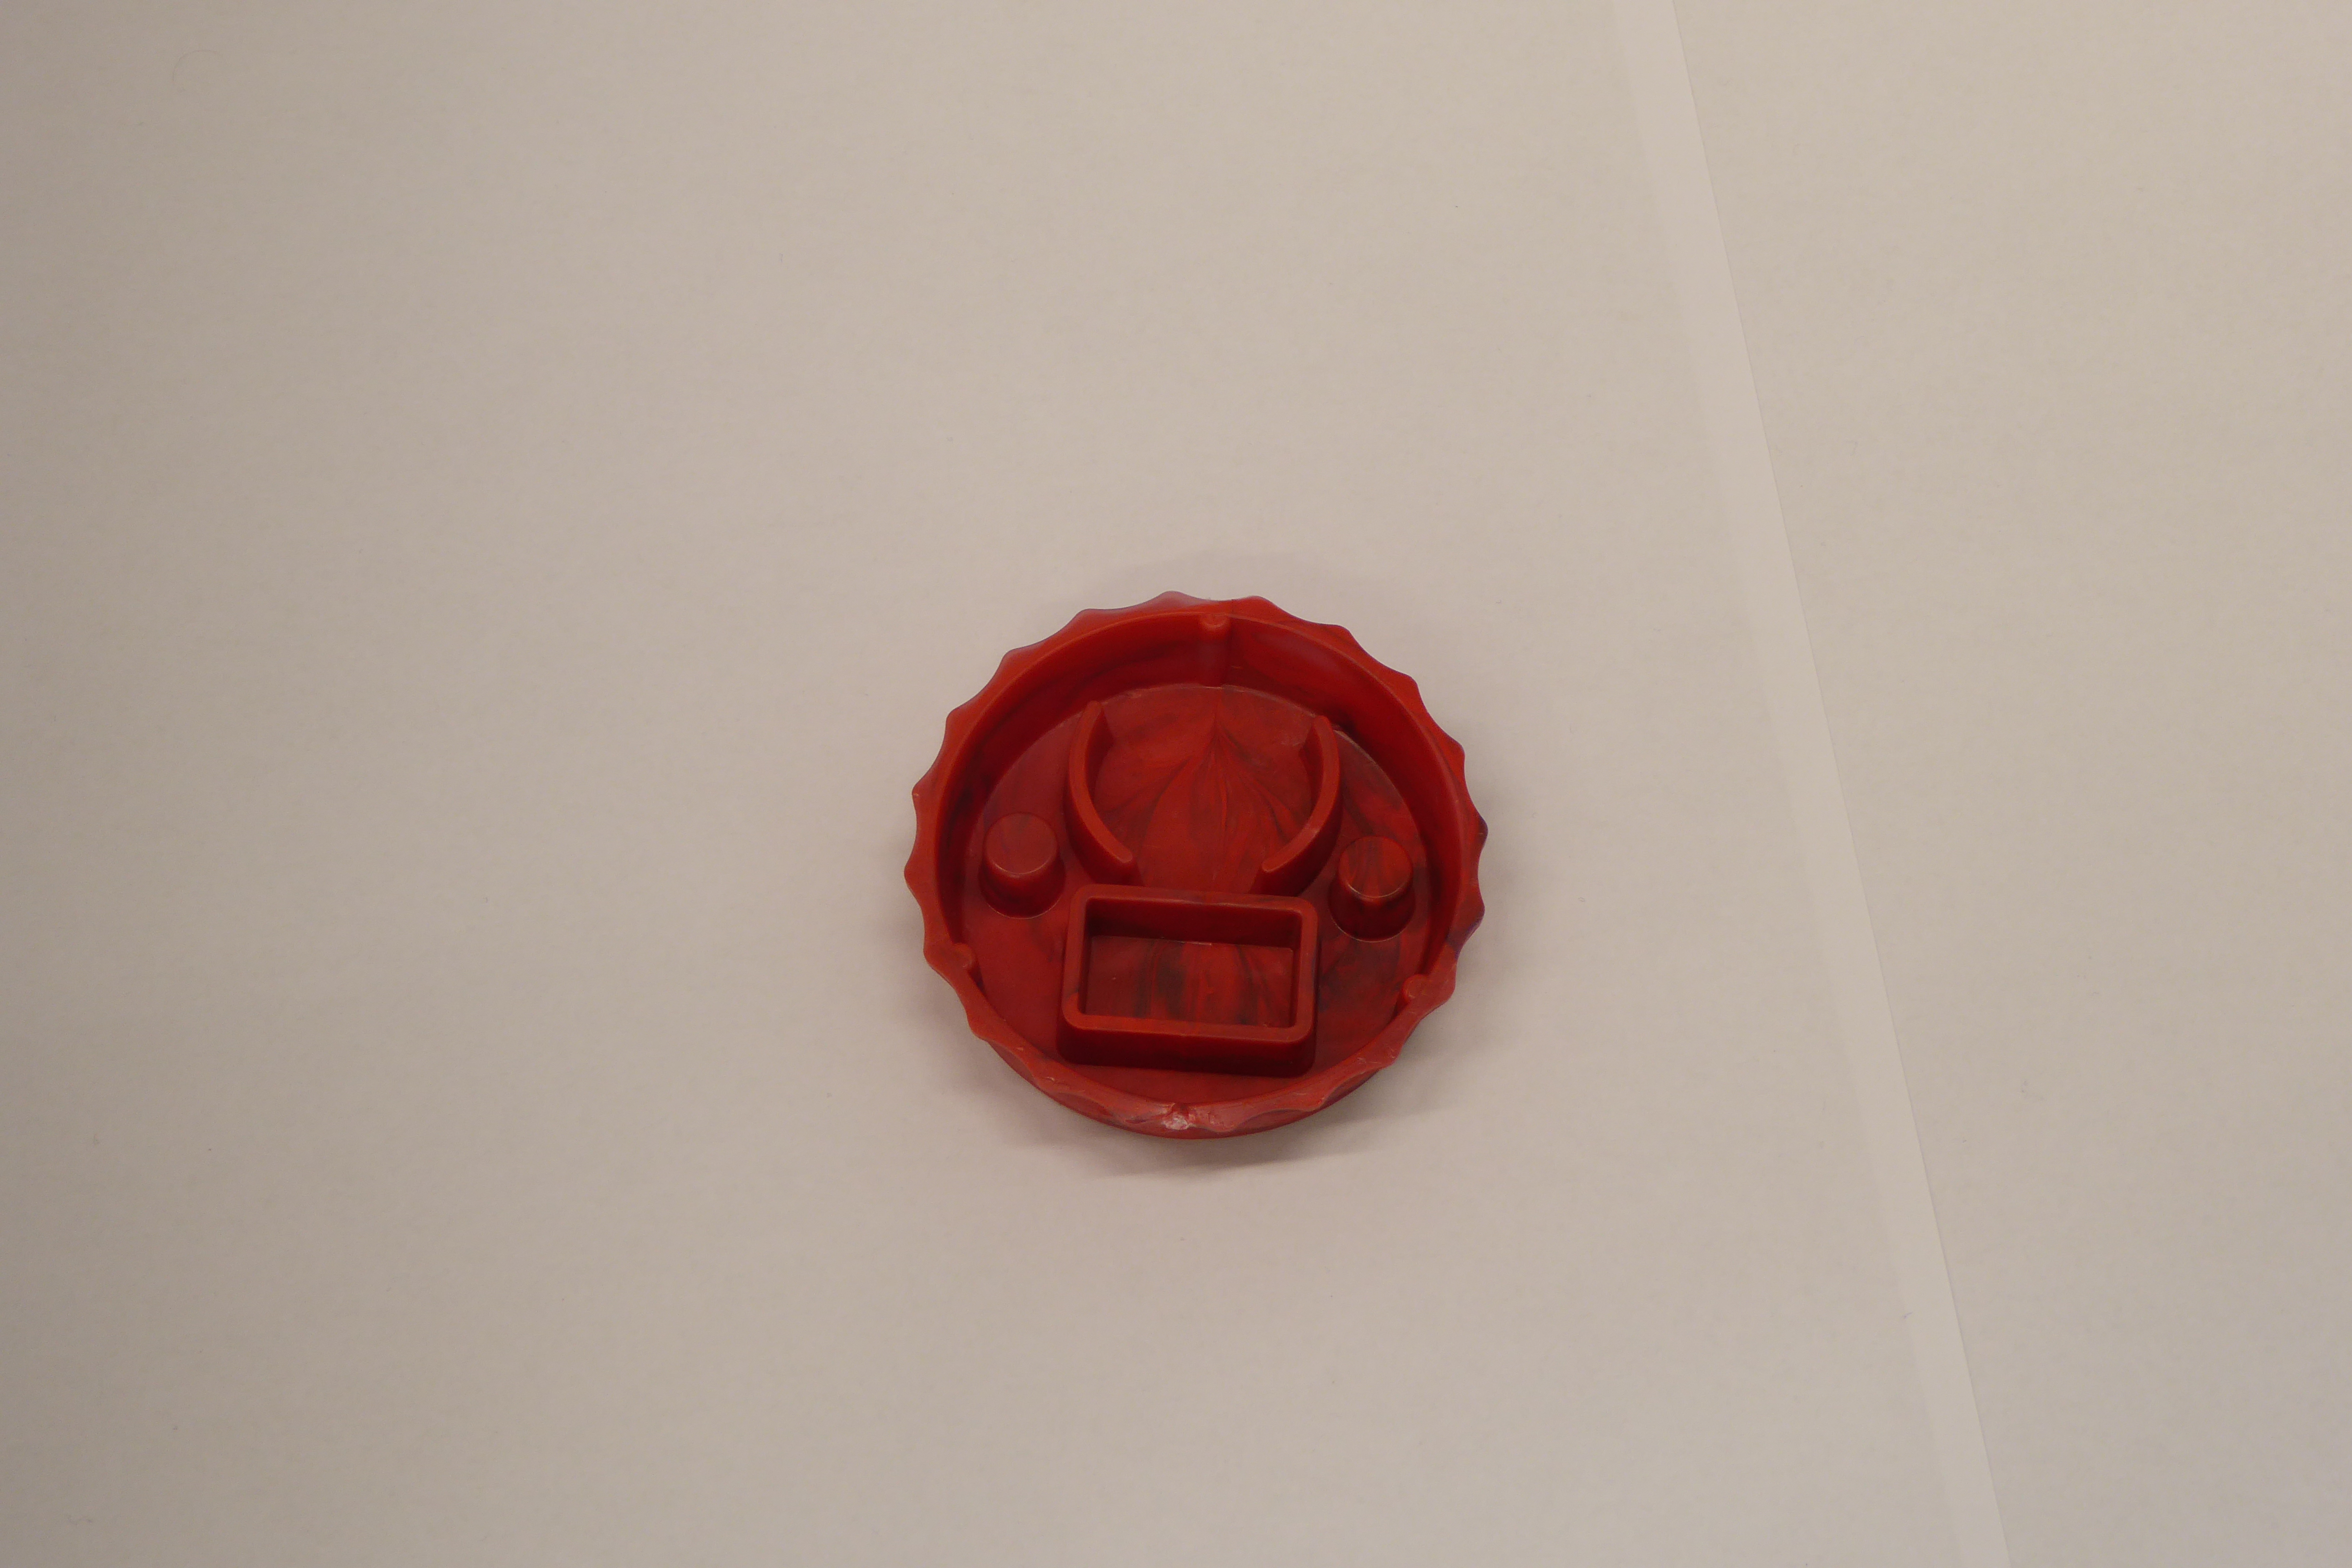
Label: Bottle Opener - Cover